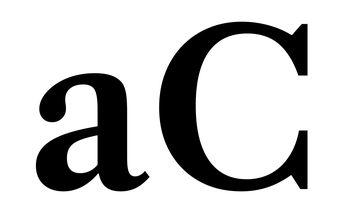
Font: LibreCaslonText_SemiBold